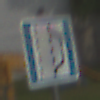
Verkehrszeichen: NothalteUndPannenbucht
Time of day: MorningAfternoon
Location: Outdoor (Suburban)
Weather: PartlyCloudy
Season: NotSpecified
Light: Natural